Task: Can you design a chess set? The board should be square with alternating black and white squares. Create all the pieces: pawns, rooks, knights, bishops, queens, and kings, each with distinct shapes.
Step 4057:
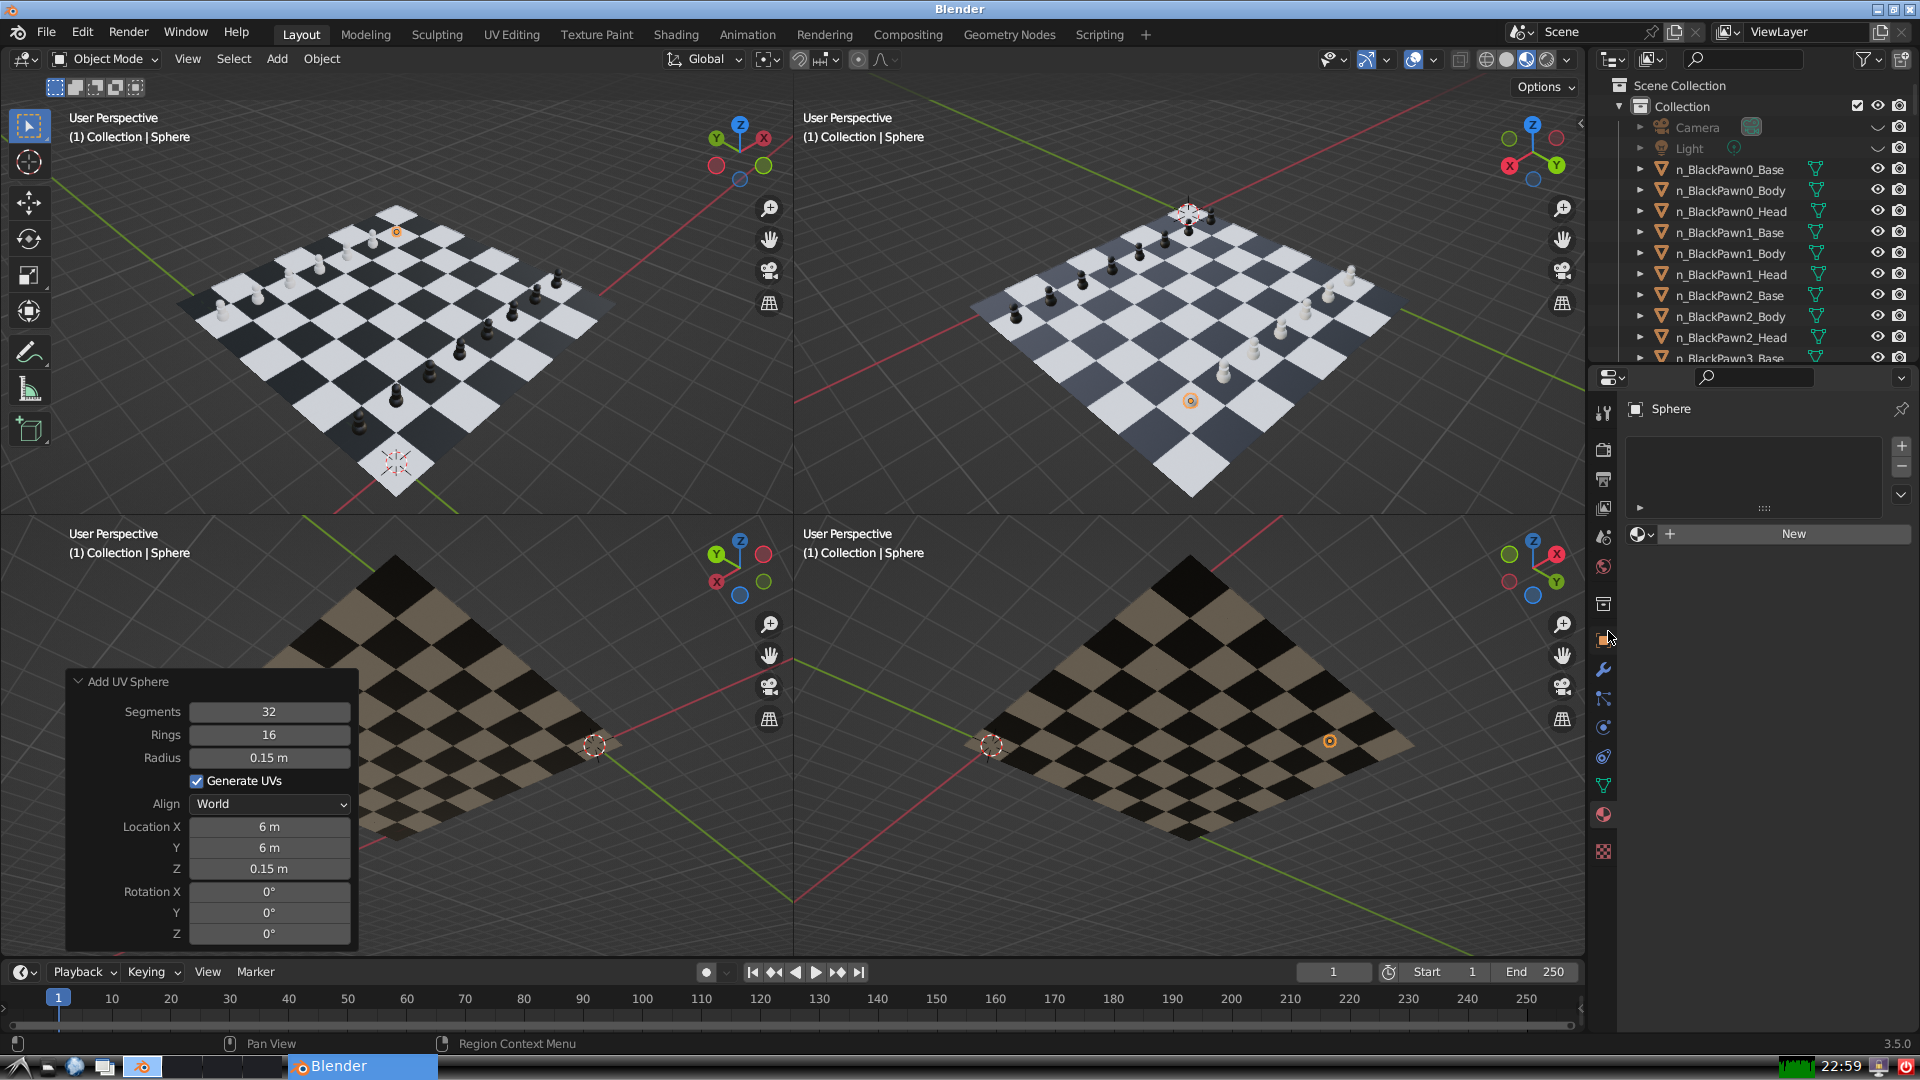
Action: click: no